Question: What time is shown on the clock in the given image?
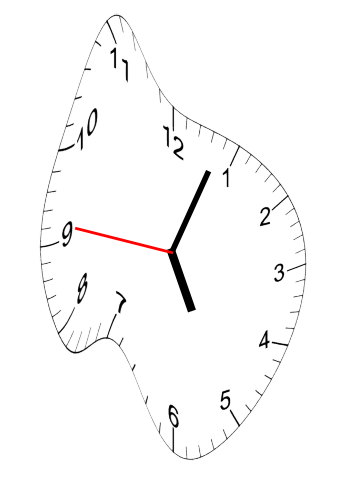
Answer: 05:03:46